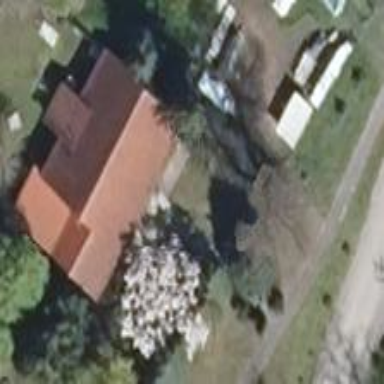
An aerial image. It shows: House with flat roof. The building has various parts.